Question: I am making an application just for testing some codes. There is a ship that is shooting enemies. These enemies comes down from the top of the screen and they are added with this code (The reason why its 4 different enemies is that they all have different behaviors)
'''
-(void) addEnemy {
int randomX = arc4random() % screenWidth;
Enemy* anEnemy;
int diceRoll = arc4random() % 4;
if (diceRoll == 0) {
anEnemy = [Enemy createEnemy:@"enemy1" framesToAnimate:24];
} else if (diceRoll == 1) {
anEnemy = [Enemy createEnemy:@"enemy2" framesToAnimate:17];
} else if (diceRoll == 2) {
anEnemy = [Enemy createEnemy:@"enemy3" framesToAnimate:14];
} else if (diceRoll == 3) {
anEnemy = [Enemy createEnemy:@"enemy4" framesToAnimate:24];
}
[self addChild:anEnemy z:depthLevelBelowBullet];
anEnemy.position = ccp ( randomX , screenHeight + 200);
numberOfEnemiesOnstage ++;
}
'''
The enemies are being added with a random x-value which means enemies sometimes is half outside the screen. Like this:

How do limit the x-value from both sides of the screen so this won't happen?
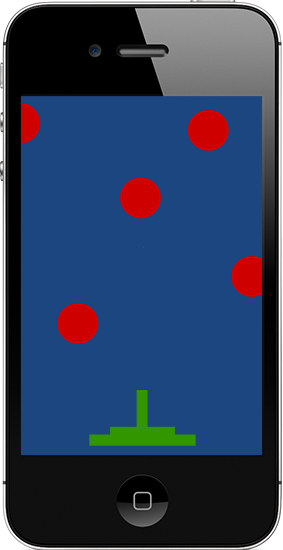
Answer: You're not considering the image width when you're calculating the random x position. You have to move the randomX declaration and initialization after you've created the enemy objects so the 'textureRect' property will be properly set.
'''
int offset = (int)[Enemy textureRect].size.width / 2;
int randomX = (arc4random() % (screenWidth - (2 * offset))) + offset;
'''